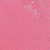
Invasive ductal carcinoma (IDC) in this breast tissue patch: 0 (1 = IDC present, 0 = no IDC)